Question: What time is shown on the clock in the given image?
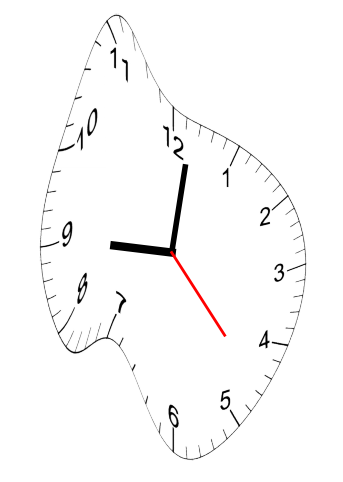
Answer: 09:01:23